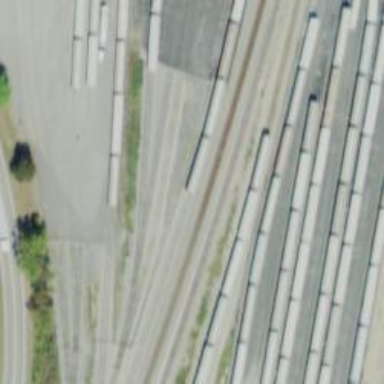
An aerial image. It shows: Rail spur service.